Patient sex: F
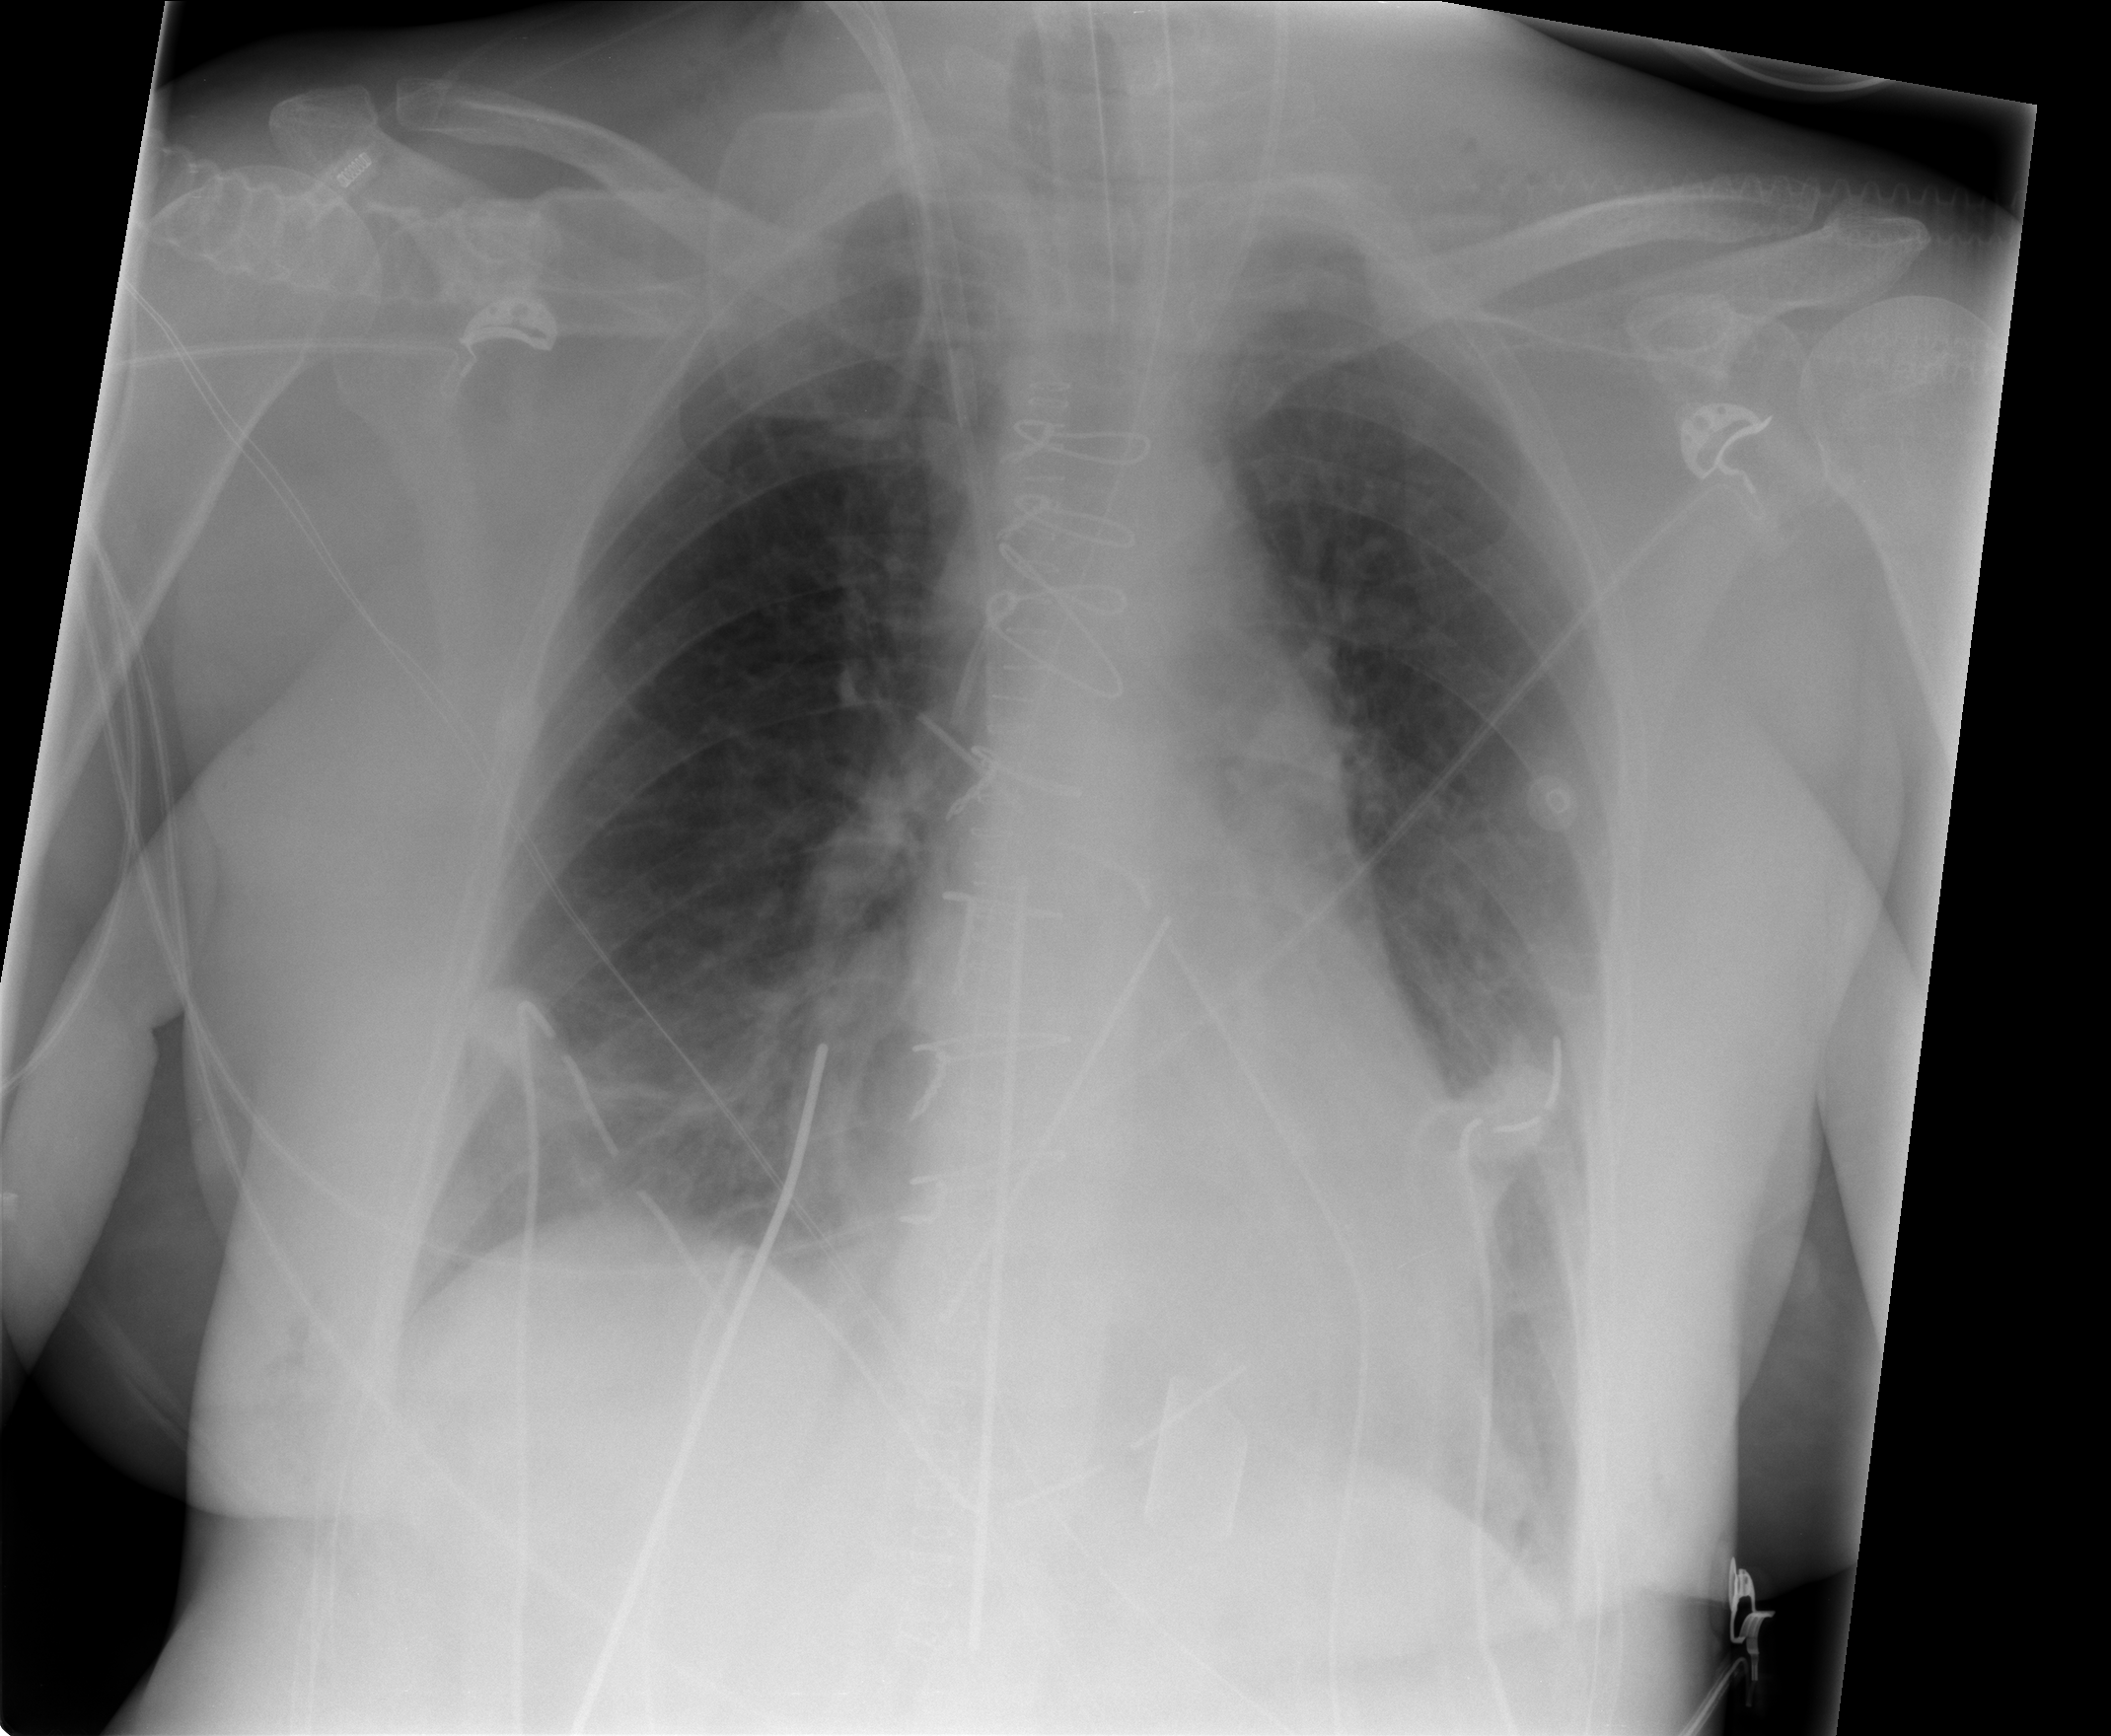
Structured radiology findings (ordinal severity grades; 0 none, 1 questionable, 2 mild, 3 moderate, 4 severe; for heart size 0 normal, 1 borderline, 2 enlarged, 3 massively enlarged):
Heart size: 2
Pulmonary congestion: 2
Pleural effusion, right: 0
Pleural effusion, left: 1
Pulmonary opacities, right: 1
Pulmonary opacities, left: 0
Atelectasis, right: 2
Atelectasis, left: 2